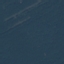
Land use / land cover class: Forest